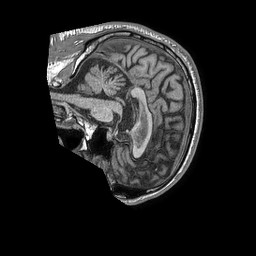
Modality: T1w
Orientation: sagittal
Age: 67
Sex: male
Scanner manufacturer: philips
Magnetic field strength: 1.5 T
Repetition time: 0.007751 s
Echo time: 0.003602 s